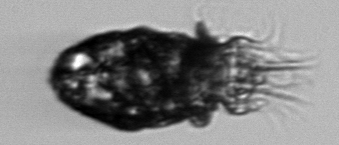
Label: Stenosemella_pacifica